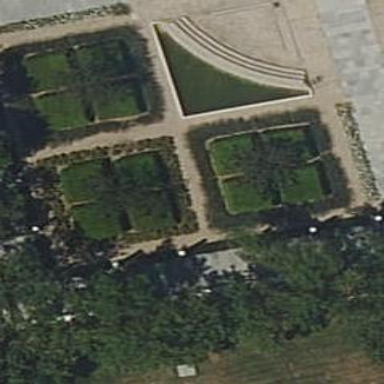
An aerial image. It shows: Garden enclosed by hedge.